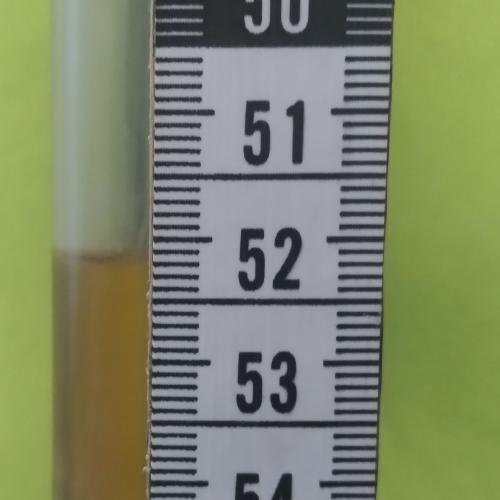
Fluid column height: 52.1 cm